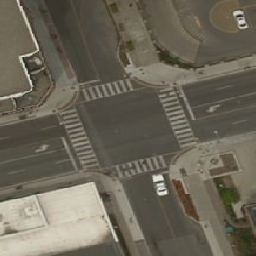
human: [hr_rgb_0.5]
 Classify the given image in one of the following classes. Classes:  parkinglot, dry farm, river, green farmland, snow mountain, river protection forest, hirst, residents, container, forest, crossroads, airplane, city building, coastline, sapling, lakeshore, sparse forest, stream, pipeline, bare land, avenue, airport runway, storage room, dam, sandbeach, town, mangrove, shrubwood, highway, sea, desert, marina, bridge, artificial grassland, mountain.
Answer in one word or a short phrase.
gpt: crossroads